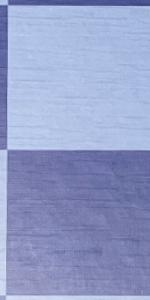
Label: Empty